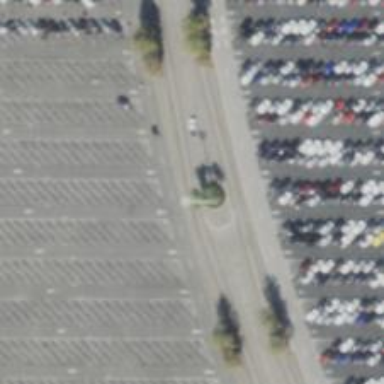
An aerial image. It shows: Designated parking area for trams located on service road.